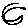
Label: moon